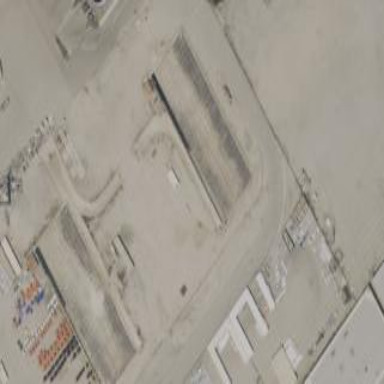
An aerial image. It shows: Industrial building.